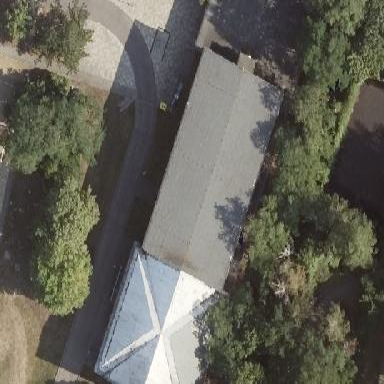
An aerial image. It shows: Gabled building with metal roof. It is sports hall for various activities.